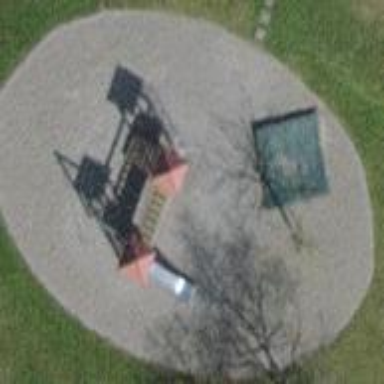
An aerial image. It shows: Playground area for leisure activities on the land.